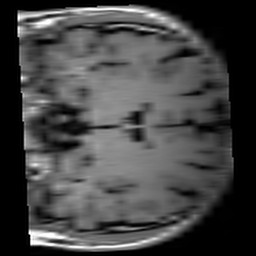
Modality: T1w
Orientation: coronal
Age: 22
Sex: male
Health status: healthy
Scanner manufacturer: siemens
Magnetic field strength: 3 T
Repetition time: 4.1 s
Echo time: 0.0085 s